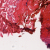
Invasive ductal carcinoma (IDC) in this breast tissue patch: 0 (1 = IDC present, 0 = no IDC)